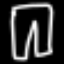
Label: pants